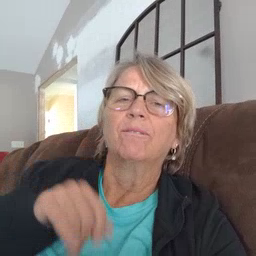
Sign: if